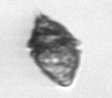
Label: Kryptoperidinium_triquetrum